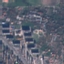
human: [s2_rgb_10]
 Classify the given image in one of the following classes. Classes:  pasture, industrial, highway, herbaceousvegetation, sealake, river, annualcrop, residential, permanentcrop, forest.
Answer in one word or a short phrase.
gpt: Residential